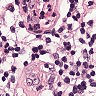
Metastatic tissue present: no